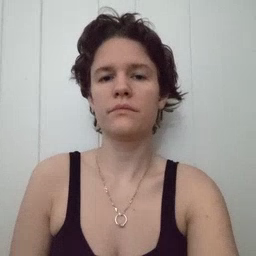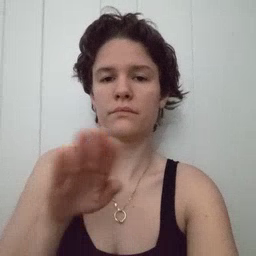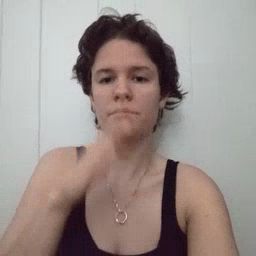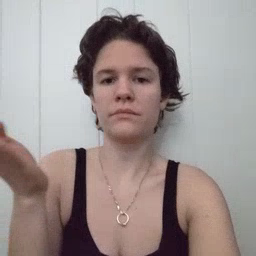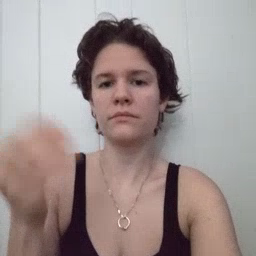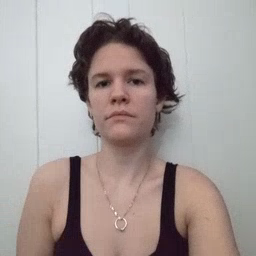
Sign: open